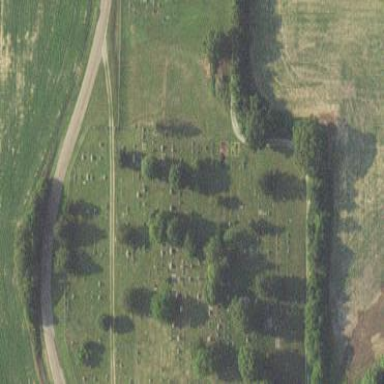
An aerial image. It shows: Cemetery.